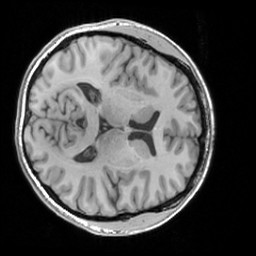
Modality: T1w
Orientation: axial
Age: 30
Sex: female
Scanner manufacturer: siemens
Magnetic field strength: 3 T
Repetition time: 1.63 s
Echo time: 0.00311 s